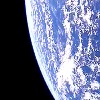
Label: cloud